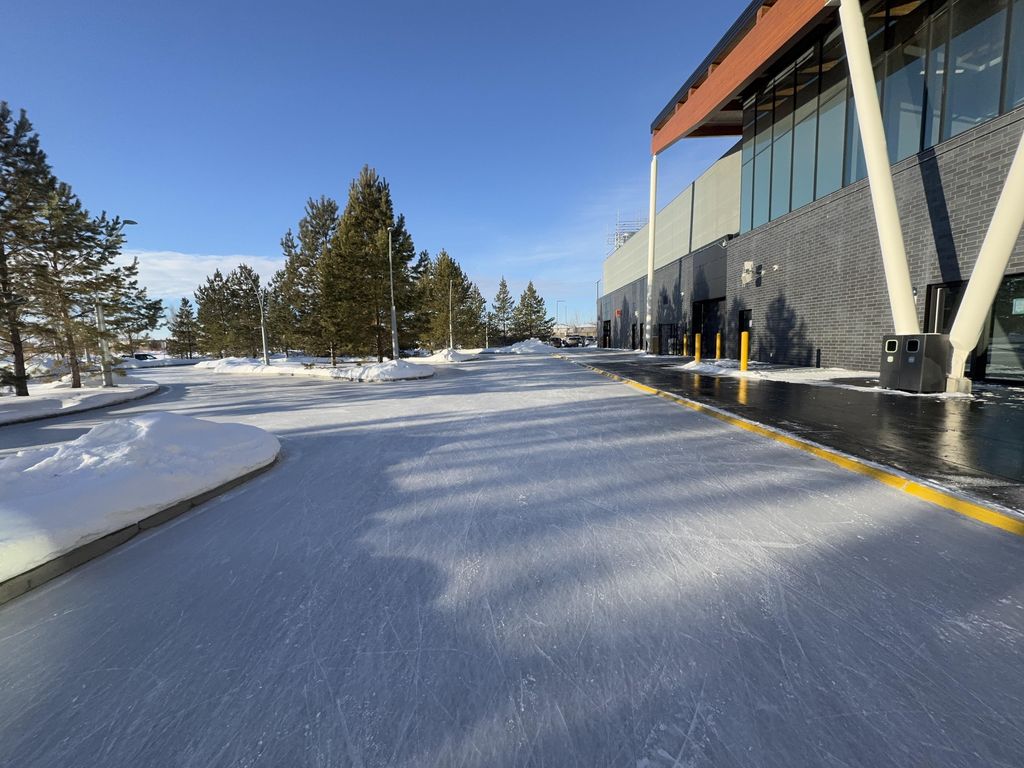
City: edmonton